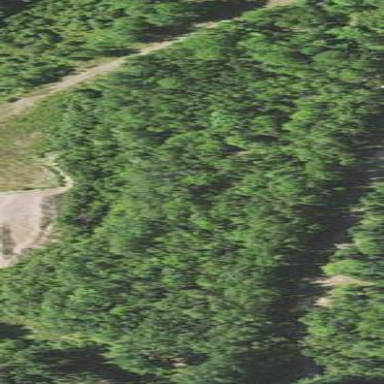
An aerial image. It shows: Mixed woodland forest with landcover of trees.